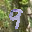
Label: 9